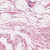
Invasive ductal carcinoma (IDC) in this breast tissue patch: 0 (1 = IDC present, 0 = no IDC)